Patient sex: F
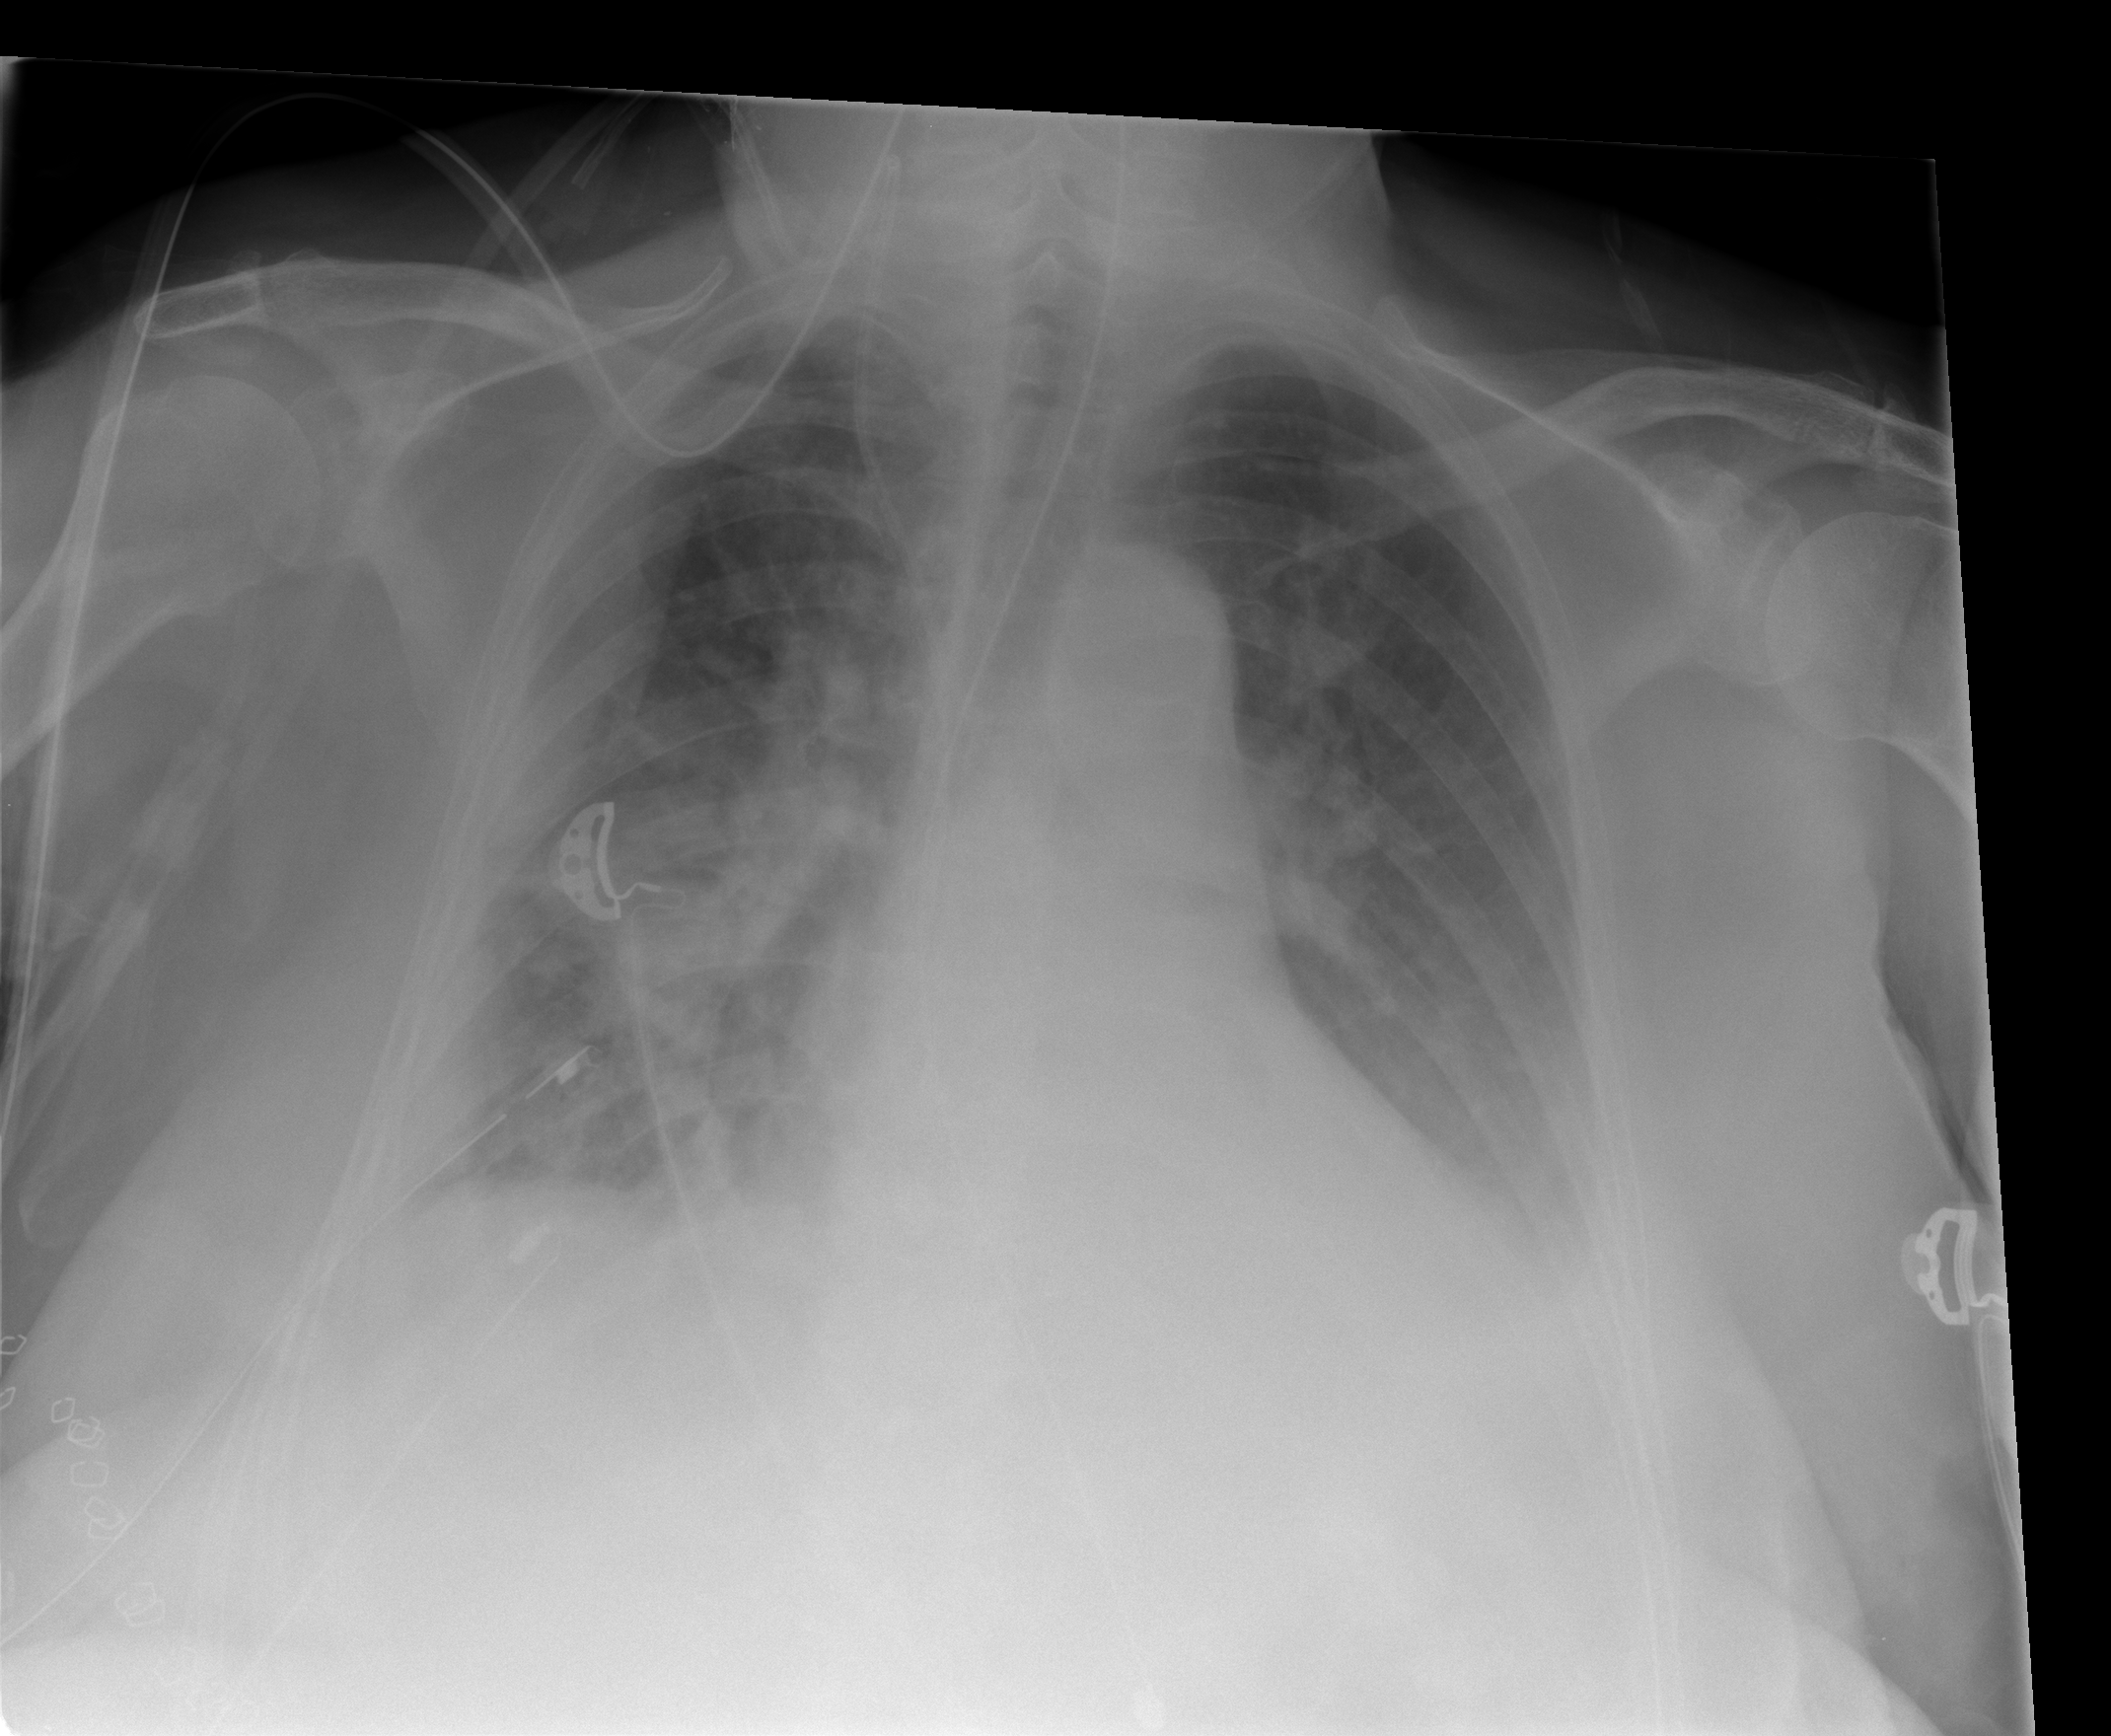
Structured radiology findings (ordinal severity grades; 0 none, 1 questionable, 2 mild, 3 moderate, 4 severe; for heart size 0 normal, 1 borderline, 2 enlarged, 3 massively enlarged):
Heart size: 0
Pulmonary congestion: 2
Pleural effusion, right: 2
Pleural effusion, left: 2
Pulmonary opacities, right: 2
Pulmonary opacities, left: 0
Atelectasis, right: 2
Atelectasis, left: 2